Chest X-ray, PA view. Patient: 40 years old, sex M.
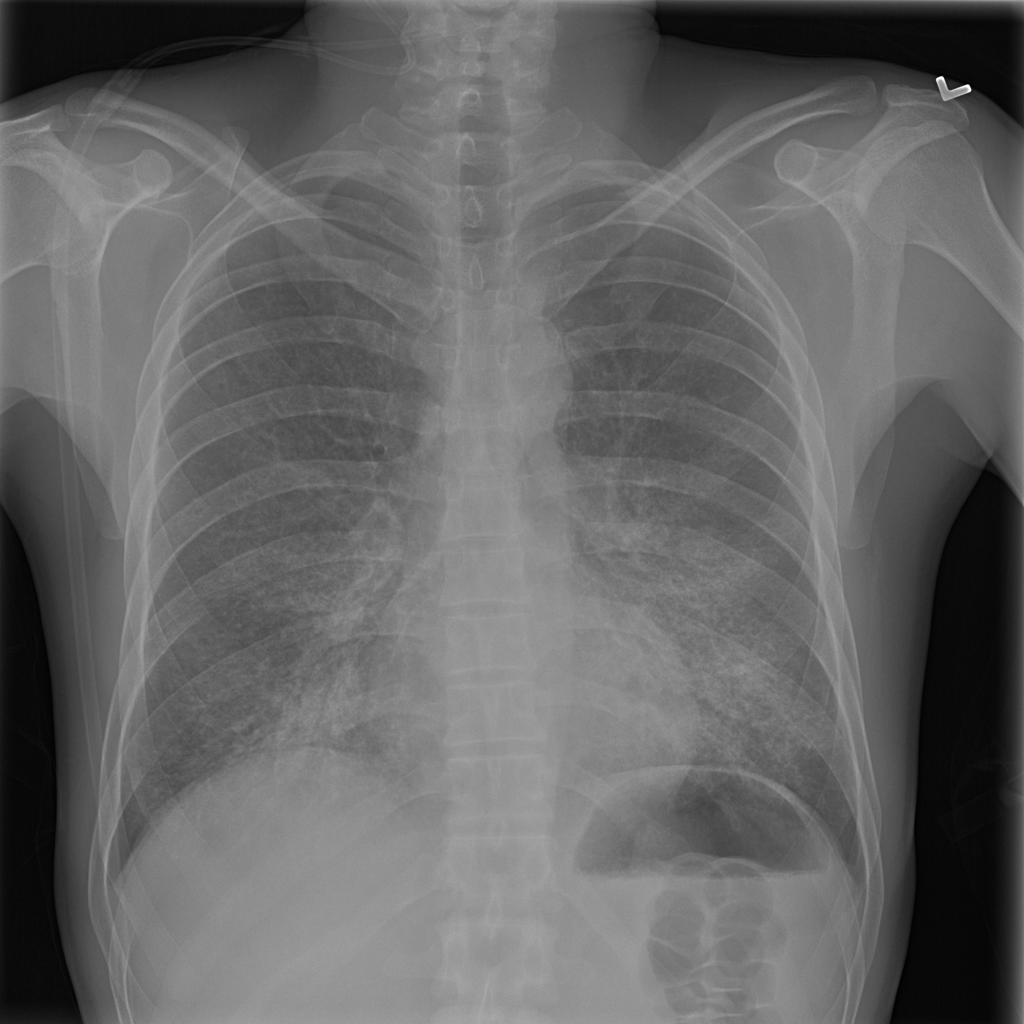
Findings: No Finding